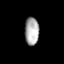
Tissue: prostate
Cell type: Fibroblasts
Senescence score: 0.8155
Nuclear area (px): 389
Mean DAPI intensity: 169.046